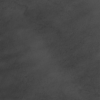
Label: not_dusty